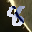
Label: 8